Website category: phone
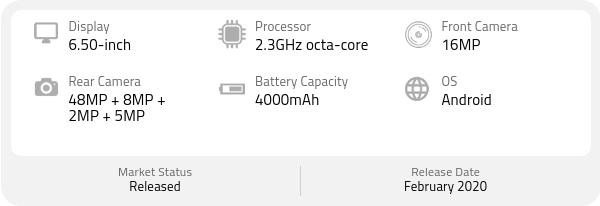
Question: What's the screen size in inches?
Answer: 6.50-inch

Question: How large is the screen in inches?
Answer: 6.50-inch

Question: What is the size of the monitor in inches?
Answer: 6.50-inch

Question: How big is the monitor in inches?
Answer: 6.50-inch

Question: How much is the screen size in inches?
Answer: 6.50-inch

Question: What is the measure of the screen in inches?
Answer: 6.50-inch

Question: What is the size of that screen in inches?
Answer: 6.50-inch

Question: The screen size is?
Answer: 6.50-inch

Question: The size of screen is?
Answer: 6.50-inch

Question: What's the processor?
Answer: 2.3GHz octa-core

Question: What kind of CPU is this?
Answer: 2.3GHz octa-core

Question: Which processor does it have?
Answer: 2.3GHz octa-core

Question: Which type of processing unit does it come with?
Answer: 2.3GHz octa-core

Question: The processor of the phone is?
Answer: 2.3GHz octa-core

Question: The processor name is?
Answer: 2.3GHz octa-core

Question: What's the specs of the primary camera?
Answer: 48MP + 8MP + 2MP + 5MP

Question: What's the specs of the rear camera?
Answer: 48MP + 8MP + 2MP + 5MP

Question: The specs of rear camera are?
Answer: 48MP + 8MP + 2MP + 5MP

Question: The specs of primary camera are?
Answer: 48MP + 8MP + 2MP + 5MP

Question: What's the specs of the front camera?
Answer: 16MP

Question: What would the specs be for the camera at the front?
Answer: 16MP

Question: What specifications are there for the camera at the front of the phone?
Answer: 16MP

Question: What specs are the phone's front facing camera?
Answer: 16MP

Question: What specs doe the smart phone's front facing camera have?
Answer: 16MP

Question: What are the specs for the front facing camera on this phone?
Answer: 16MP

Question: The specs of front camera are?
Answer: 16MP

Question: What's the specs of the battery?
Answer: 4000mAh

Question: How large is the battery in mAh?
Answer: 4000mAh

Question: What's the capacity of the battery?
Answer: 4000mAh

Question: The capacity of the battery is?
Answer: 4000mAh

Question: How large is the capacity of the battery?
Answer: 4000mAh

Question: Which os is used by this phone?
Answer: Android

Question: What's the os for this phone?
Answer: Android

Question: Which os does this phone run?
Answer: Android

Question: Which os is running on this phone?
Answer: Android

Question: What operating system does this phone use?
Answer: Android

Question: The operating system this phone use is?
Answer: Android

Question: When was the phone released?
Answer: February 2020

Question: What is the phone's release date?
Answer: February 2020

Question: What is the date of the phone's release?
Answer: February 2020

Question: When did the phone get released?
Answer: February 2020

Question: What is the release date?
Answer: February 2020

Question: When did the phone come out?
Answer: February 2020

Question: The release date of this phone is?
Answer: February 2020